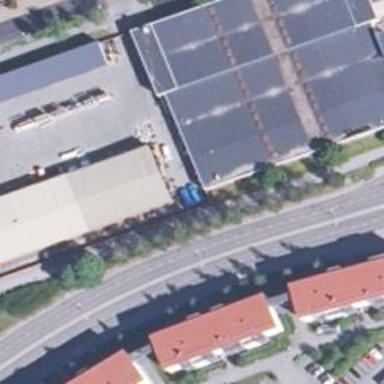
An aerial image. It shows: Hardware shop located in building.